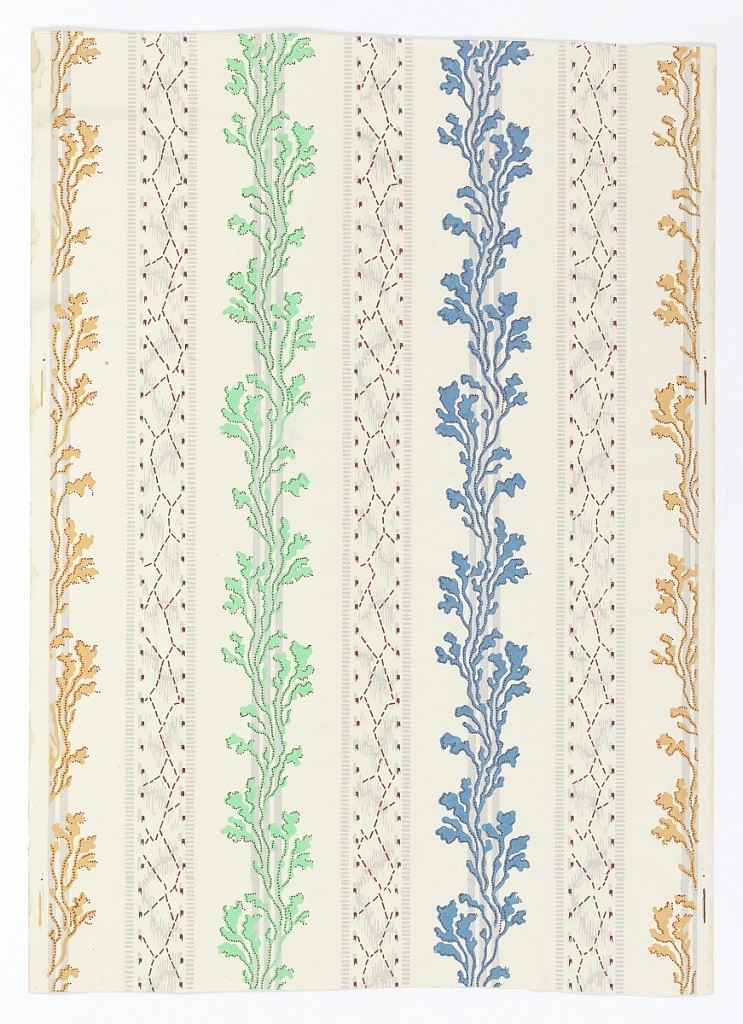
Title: Sidewall
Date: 1830–50
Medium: Block printed on machine-made paper
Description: Stripes formed of gray nebulous shapes bordered by horizontal dashes and maroon dashes, alternate with stripes formed of "seaweed".